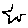
Label: star